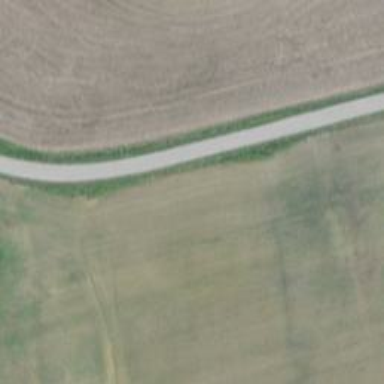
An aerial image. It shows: Unclassified road.